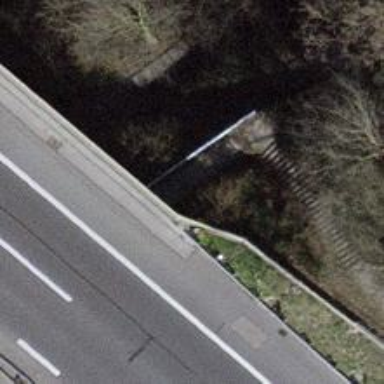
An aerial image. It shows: Footway road on concrete bridge.